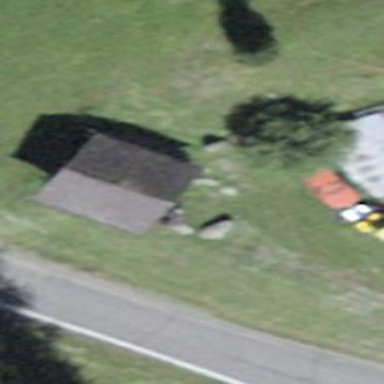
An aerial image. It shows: Building with tile roof.